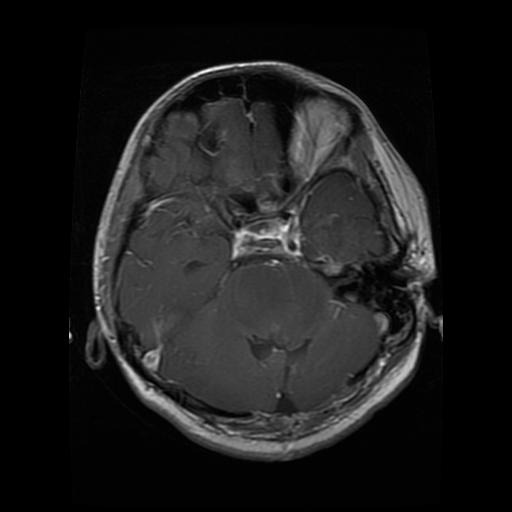
Label: glioma